Question: How can I hide a div with no ID? I have an application which creates few stickies. Some of them have no ID and some of the do have. How can I hide the ones with no ID?
The position is not always the same.
This is what I get in the HTML where I want to hide the last one.

Is it possible I can hide the one with no ID? Note that the rest which have ID's, is a number generated randomly.
Thanks alot.
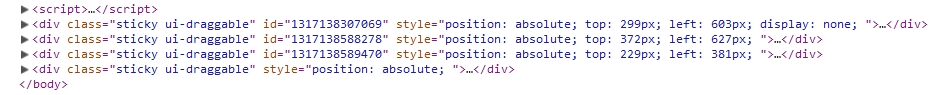
Answer: Try this:
'''
$("div.sticky:not([id])").hide();
'''
The main idea is to use ':not([id])' selector with element selector.
fiddle: <URL>